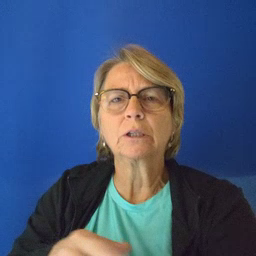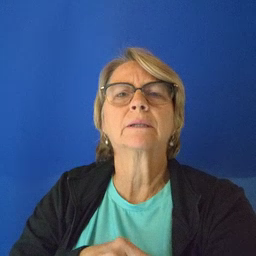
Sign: person